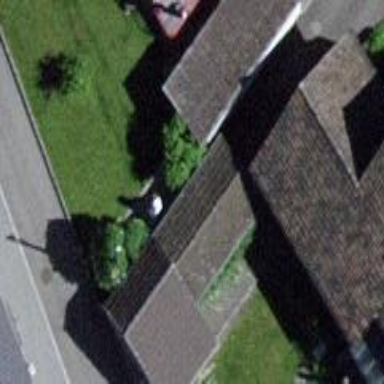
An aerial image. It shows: Garage.